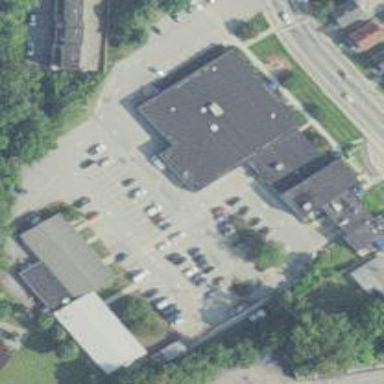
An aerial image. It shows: Parking aisle designated as service road.